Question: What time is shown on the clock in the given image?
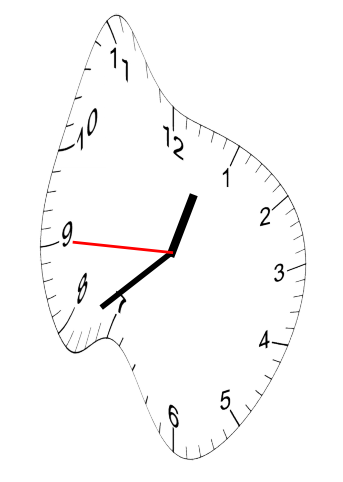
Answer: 12:38:45